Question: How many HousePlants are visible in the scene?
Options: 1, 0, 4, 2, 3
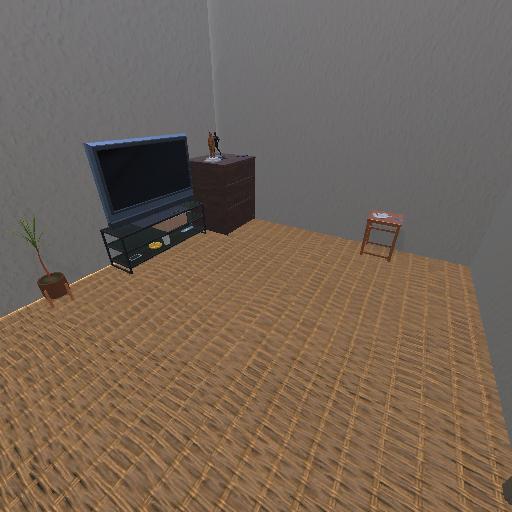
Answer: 1